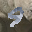
Label: 9